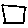
Label: square